Field crop: tomato
Growth stage: 2
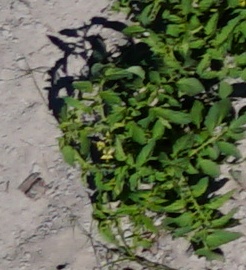
Species: tomato